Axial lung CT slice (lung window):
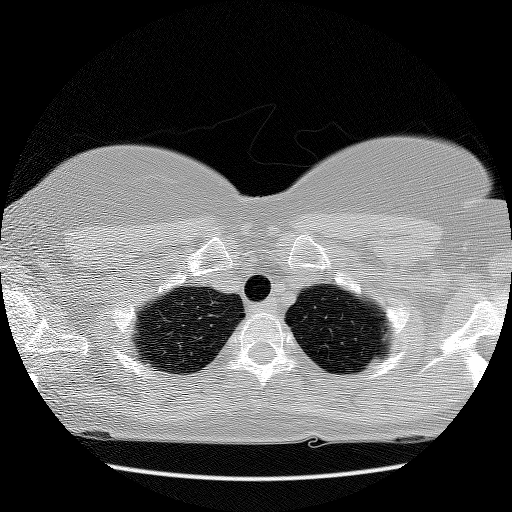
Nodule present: no